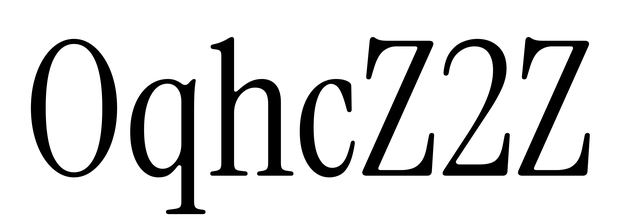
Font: InstrumentSerif-Regular